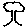
Label: tree